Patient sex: F
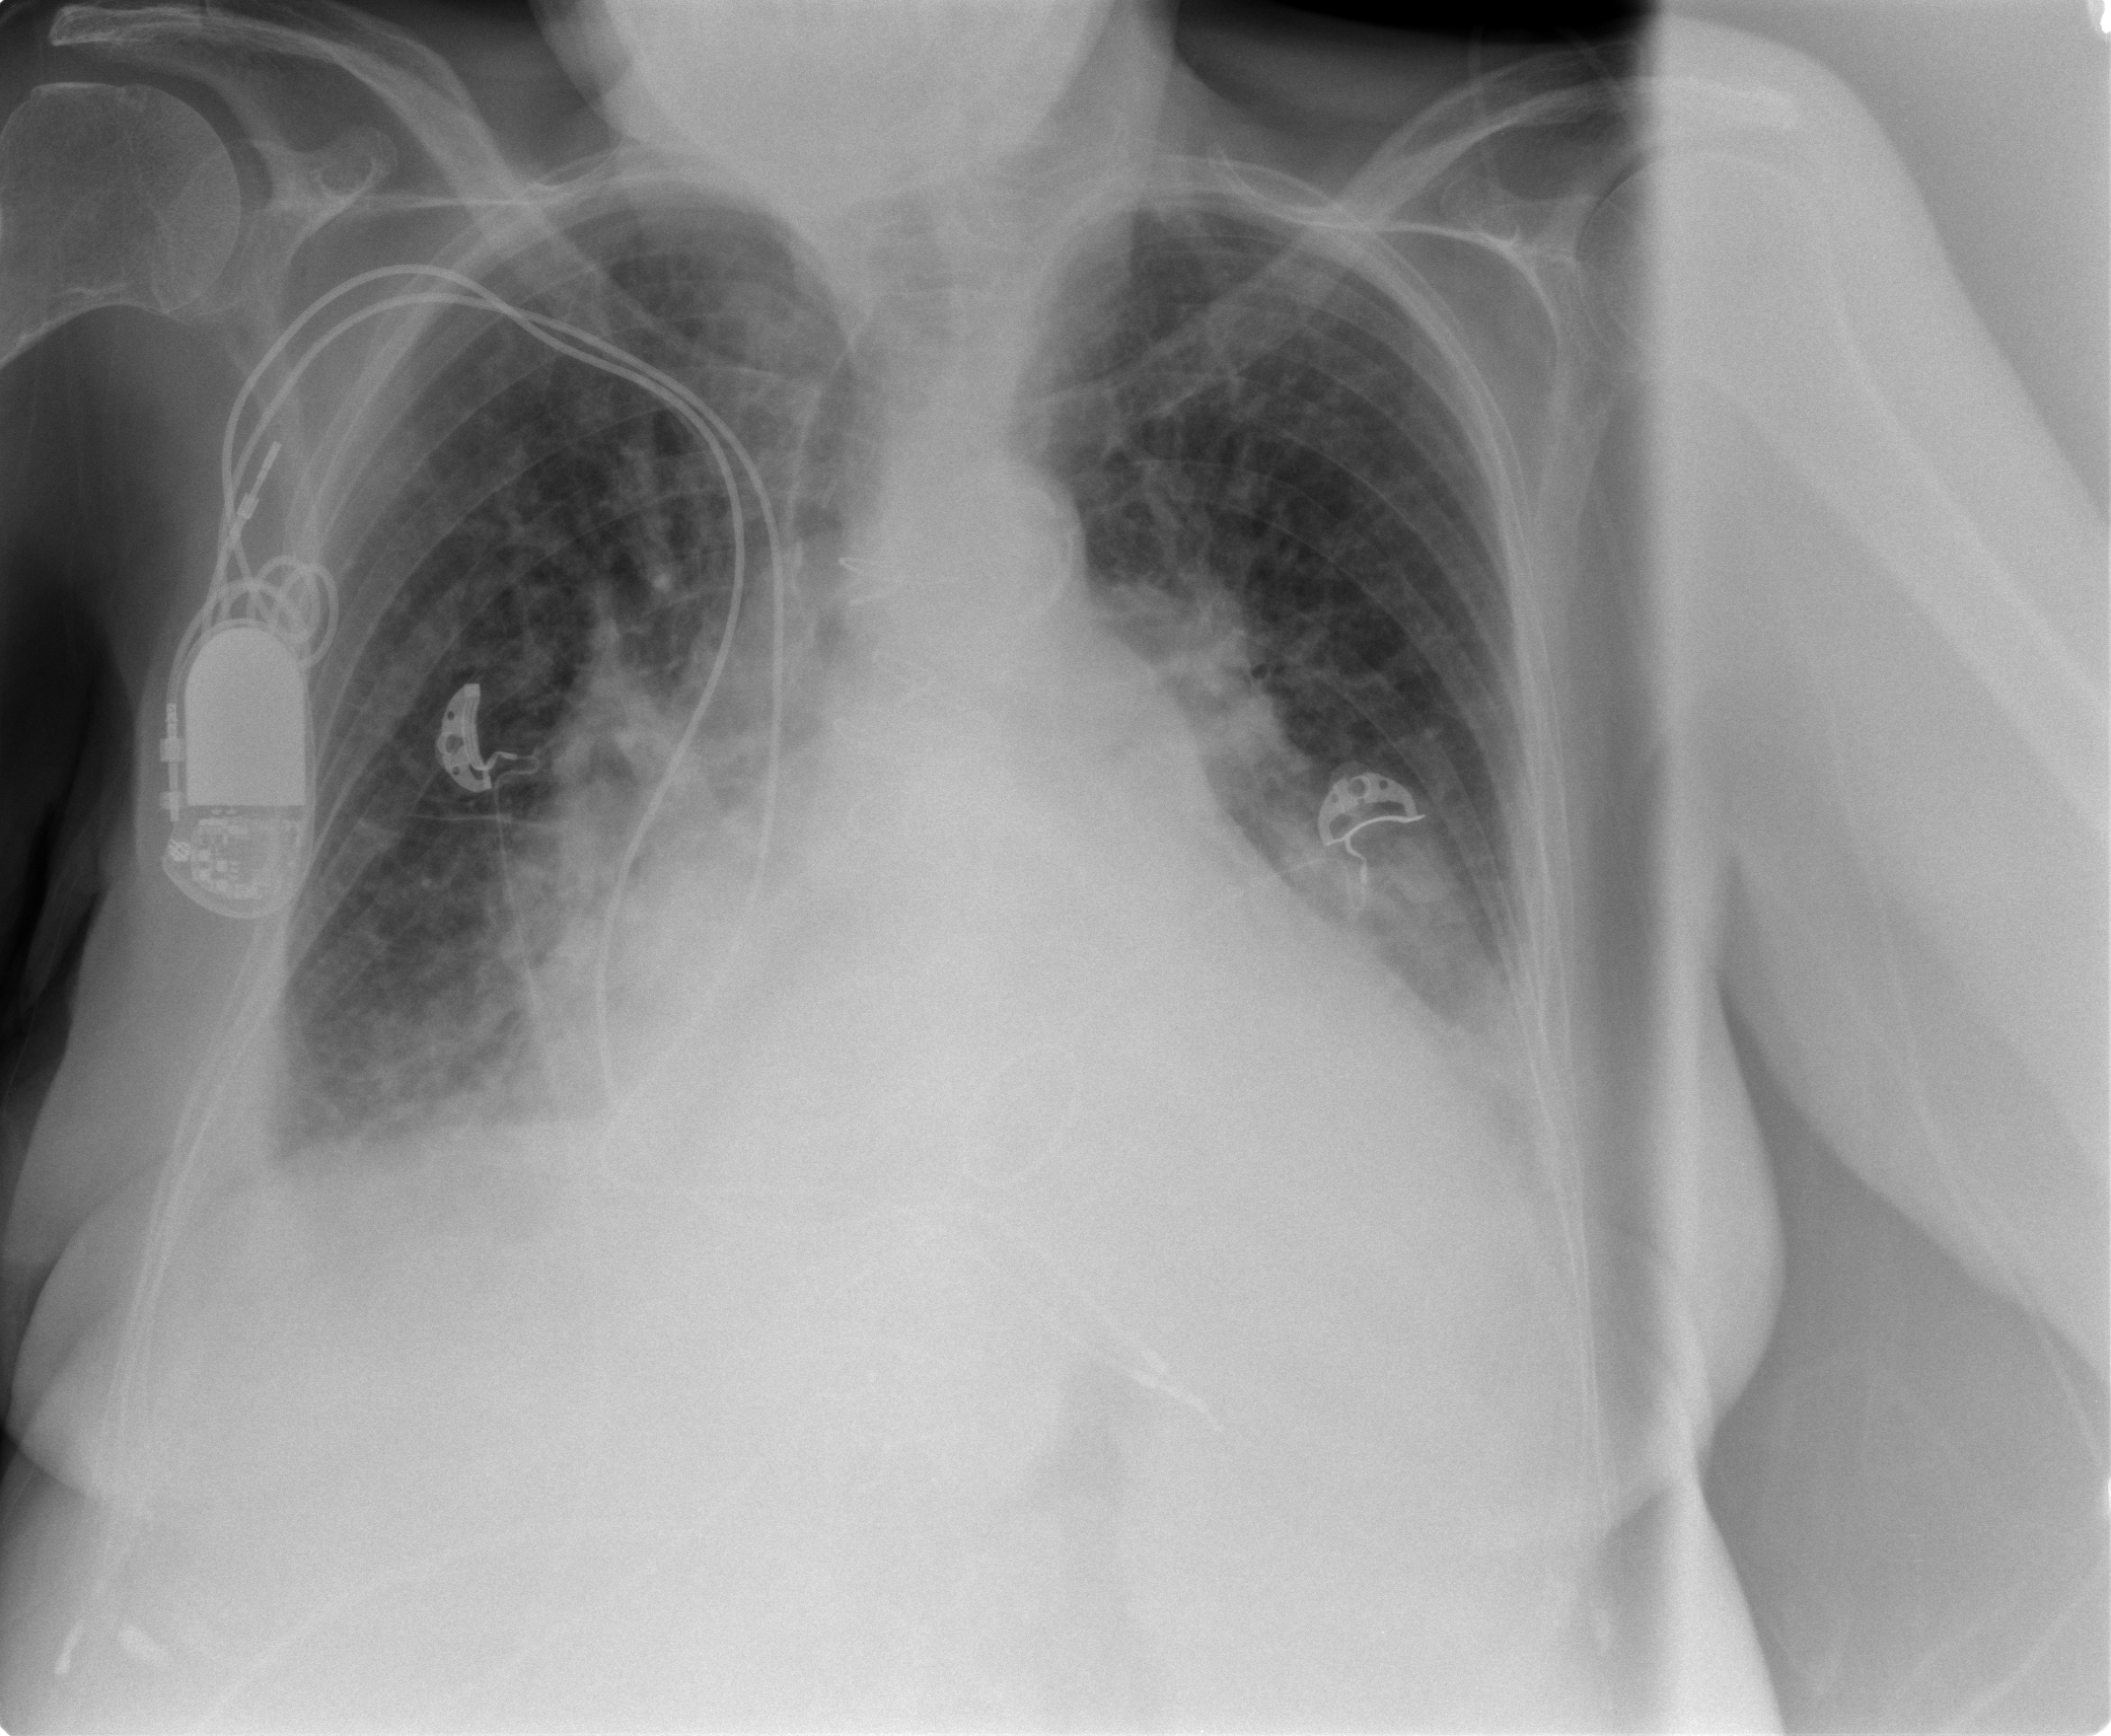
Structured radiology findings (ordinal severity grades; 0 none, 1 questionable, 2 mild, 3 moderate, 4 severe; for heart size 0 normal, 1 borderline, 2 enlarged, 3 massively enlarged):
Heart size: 3
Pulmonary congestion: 2
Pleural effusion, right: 0
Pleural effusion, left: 1
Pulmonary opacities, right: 2
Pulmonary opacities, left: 2
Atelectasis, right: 2
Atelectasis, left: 2